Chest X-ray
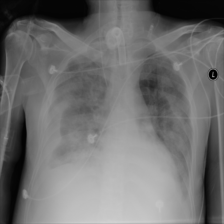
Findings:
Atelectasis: negative
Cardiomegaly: negative
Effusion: positive
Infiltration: negative
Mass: negative
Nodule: negative
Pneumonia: negative
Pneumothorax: negative
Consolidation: positive
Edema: negative
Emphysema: negative
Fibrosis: negative
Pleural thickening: negative
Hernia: negative